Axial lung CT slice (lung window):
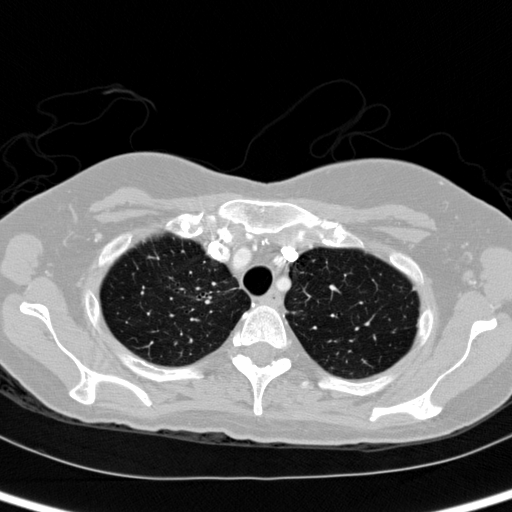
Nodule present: no